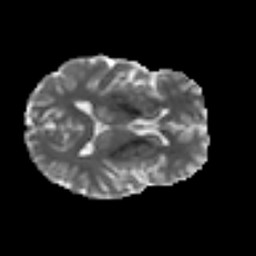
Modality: MD
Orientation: axial
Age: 43
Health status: ill
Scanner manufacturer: philips
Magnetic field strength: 3 T
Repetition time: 9 s
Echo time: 0.127 s